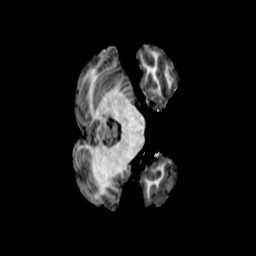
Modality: T1w
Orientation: axial
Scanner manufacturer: ge
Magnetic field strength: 3 T
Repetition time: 0.00766 s
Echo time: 0.003476 s